Aerial crown-view tile of a tropical tree (Barro Colorado Island, Panama), acquired 20250616:
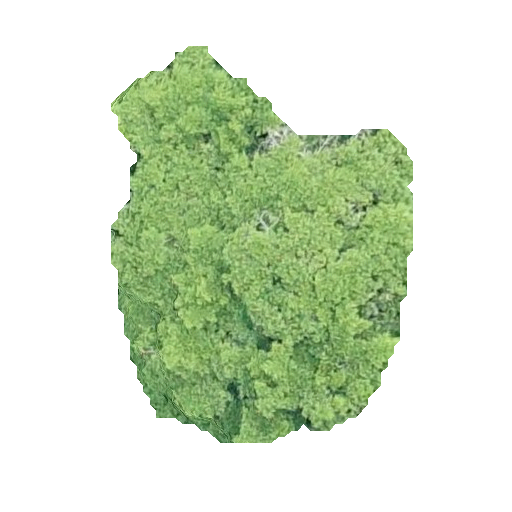
Species: Nectandra lineata
GBIF accepted scientific name: Nectandra lineata
Crown area: 129.322 m²